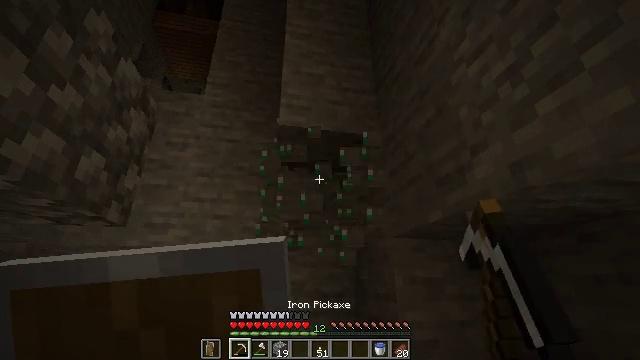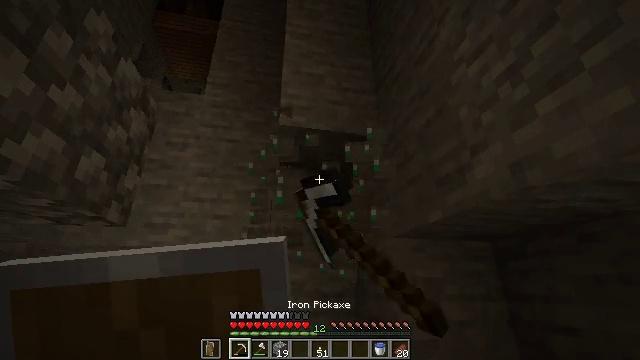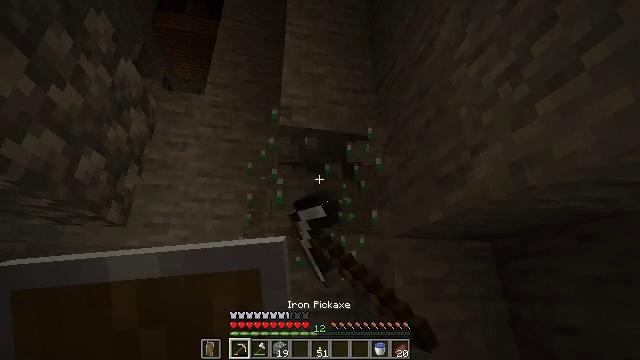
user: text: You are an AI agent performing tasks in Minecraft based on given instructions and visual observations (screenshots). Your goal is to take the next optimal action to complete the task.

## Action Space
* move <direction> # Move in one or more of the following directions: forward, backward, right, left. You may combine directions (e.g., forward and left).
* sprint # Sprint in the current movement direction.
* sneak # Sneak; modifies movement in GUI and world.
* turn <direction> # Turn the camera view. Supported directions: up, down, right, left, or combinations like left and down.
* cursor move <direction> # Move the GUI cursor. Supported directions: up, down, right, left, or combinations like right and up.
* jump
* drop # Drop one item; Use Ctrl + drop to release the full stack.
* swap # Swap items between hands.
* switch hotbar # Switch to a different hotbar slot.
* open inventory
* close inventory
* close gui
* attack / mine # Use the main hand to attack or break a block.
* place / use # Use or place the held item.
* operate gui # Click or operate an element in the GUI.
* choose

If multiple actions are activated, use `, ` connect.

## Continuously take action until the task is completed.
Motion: motion action
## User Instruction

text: Mine the emerald ore underground.
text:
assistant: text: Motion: attack / mine
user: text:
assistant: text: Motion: attack / mine
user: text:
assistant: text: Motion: attack / mine